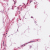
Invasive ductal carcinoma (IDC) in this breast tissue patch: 0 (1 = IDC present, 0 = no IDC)